Question: I am trying to make a contour plot using the following matlab code:
'''
x=linspace(-10,10);
y=linspace(-10,10);
[X,Y]=meshgrid(x,y);
Z=X.^3-Y.^3;
figure
[c,h]=contour(X,Y,Z,[3]);
clabel(c,h)
'''
This gives me the wrong picture actually:

I really don't understand what goes wrong here, because when I do [c,h]=contour(X,Y,Z,[3 0]) for example, it does give me the correct contour plots for the levels 3 and 0, I need help.
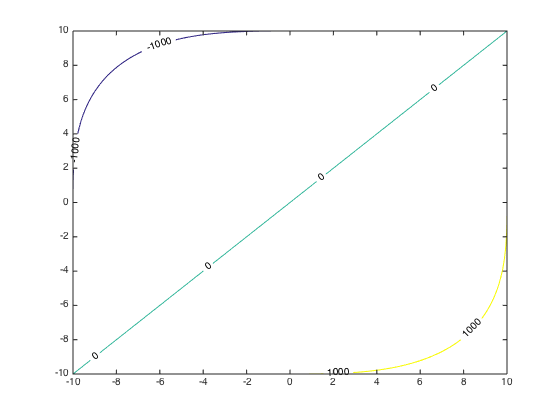
Answer: If you only give a single number to 'contour' there, it interprets it as the number of contour lines you want and picks the levels automatically. <URL>:
> contour(Z,v) draws a contour plot of matrix Z with contour lines at the data values specified in the monotonically increasing vector v. To display a single contour line at a particular value, define v as a two-element vector with both elements equal to the desired contour level. For example, to draw contour lines at level k, use contour(Z,[k k]). Specifying the vector v sets the LevelListMode property to manual.
e.g. to get a single contour at "3", you need to do it this way instead:
'''
figure
[c,h]=contour(X,Y,Z,[3,3]);
clabel(c,h)
'''